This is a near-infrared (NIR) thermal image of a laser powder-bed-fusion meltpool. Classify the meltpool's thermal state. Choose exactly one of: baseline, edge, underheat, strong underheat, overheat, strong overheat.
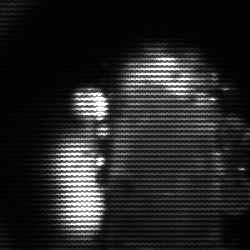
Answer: strong underheat